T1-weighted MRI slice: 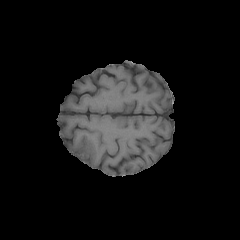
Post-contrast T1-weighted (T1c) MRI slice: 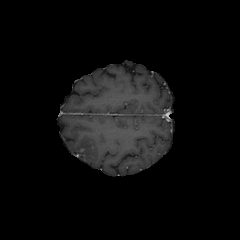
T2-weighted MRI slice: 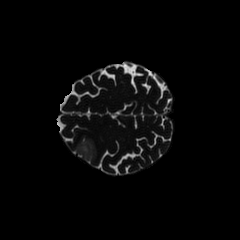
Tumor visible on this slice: yes